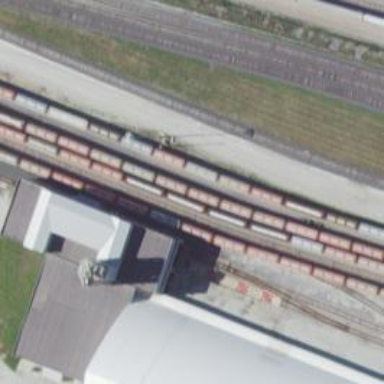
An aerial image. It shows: Railway siding for service.